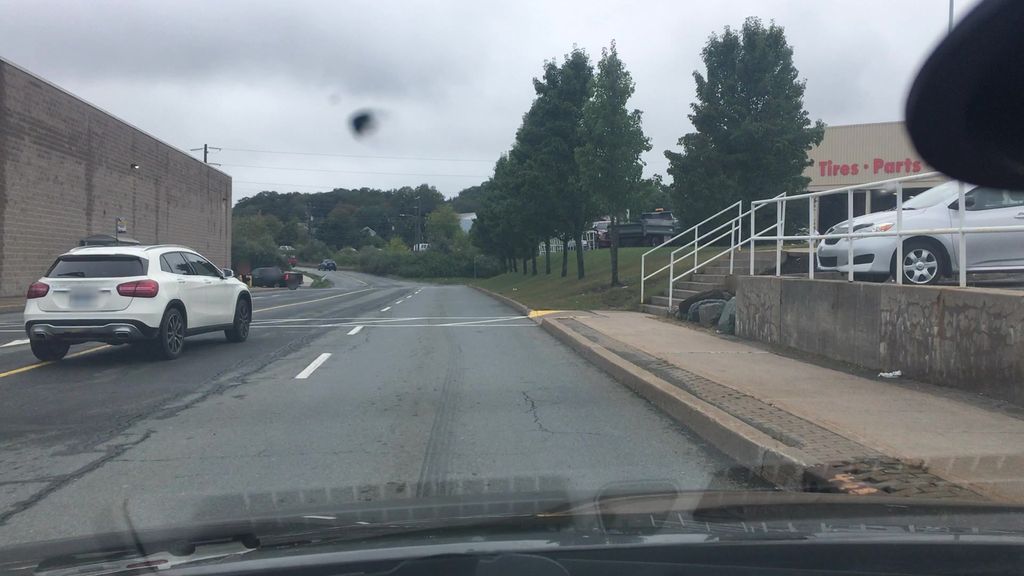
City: halifax